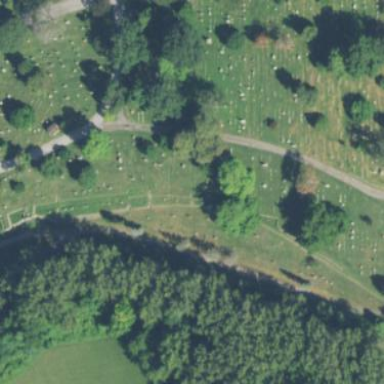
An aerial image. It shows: Cemetery.